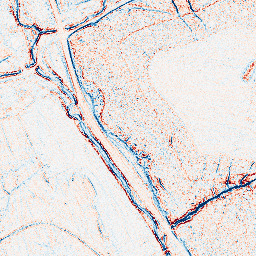
Category: edge_preserving
Decomposition family: bilateral
Decomposition parameters: d: 5
sigma_color: 25
sigma_space: 50
Upsampling method: quintic
Upsampling parameters: scale: 8
Upsampling scale: 8